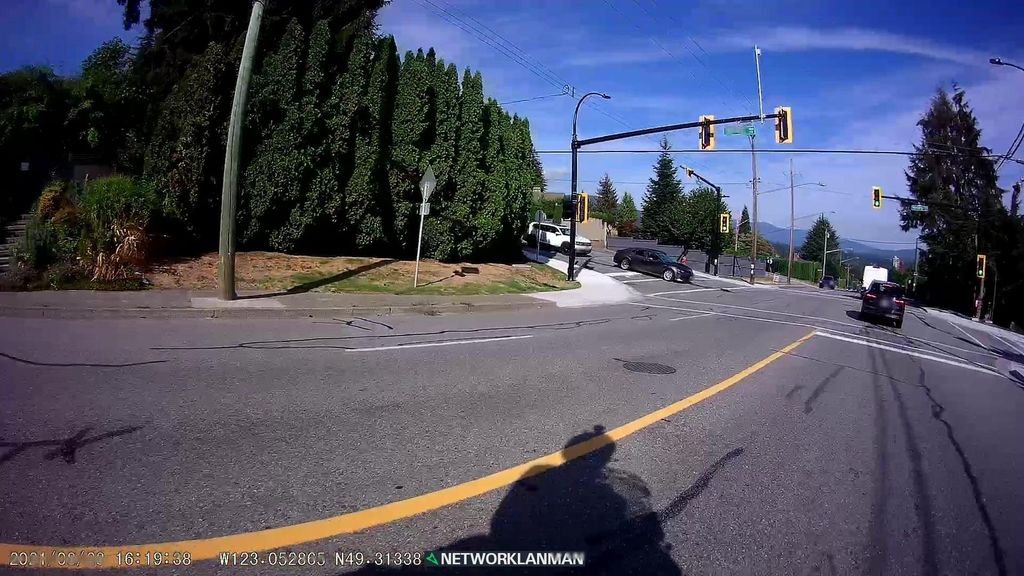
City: vancouver